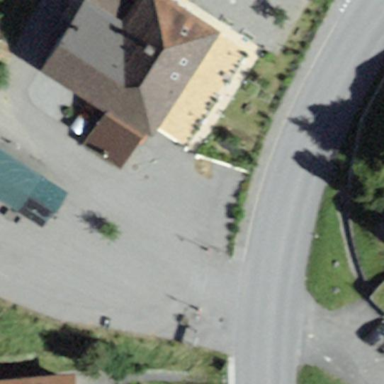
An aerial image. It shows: Restaurant building.